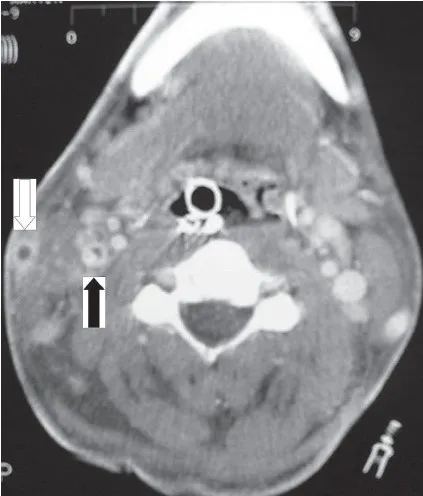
CT of the neck showing partial thrombosis of the right internal jugular vein (black arrow) and complete thrombosis of the right external jugular vein (white arrow).
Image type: radiology (ct)